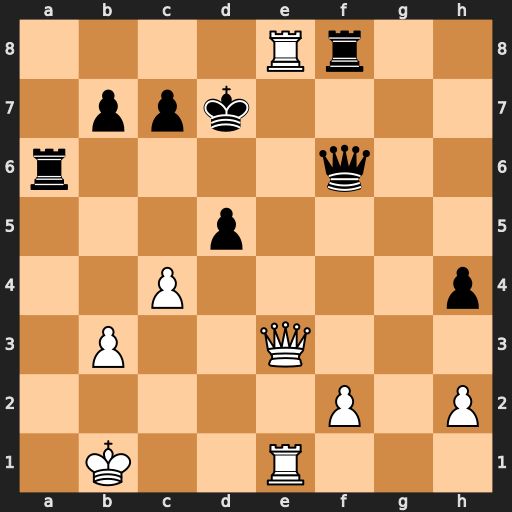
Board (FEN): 4Rr2/1ppk4/r4q2/3p4/2P4p/1P2Q3/5P1P/1K2R3
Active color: w
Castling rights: -
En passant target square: -
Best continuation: Qe7+ Qxe7 R1xe7+ Kd6 c5+ Kxc5 Rxf8